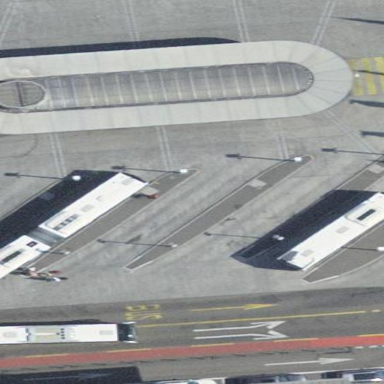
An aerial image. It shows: Asphalt platform for public transport.